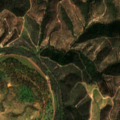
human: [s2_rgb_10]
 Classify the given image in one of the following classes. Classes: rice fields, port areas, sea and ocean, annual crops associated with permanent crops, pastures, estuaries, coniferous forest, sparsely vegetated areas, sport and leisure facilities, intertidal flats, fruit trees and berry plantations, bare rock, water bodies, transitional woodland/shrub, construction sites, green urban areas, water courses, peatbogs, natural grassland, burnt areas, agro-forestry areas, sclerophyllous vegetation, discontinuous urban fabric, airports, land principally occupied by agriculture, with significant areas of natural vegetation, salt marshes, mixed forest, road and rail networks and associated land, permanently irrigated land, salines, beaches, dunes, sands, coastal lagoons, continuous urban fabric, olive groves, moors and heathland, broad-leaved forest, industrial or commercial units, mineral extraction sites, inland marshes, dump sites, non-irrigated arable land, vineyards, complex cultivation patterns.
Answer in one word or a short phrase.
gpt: non-irrigated arable land, agro-forestry areas, broad-leaved forest, sclerophyllous vegetation, transitional woodland/shrub